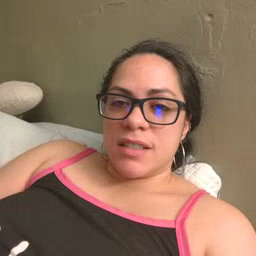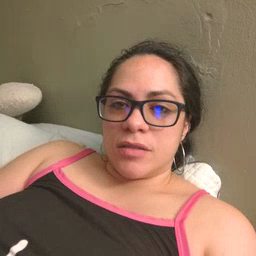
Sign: glasswindow